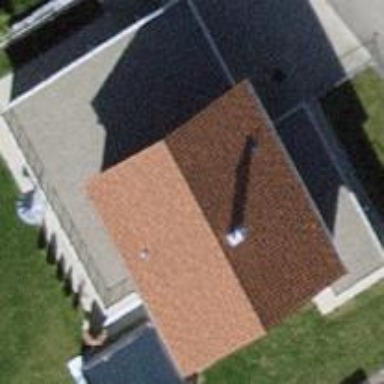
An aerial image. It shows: Detached building with gabled roof.